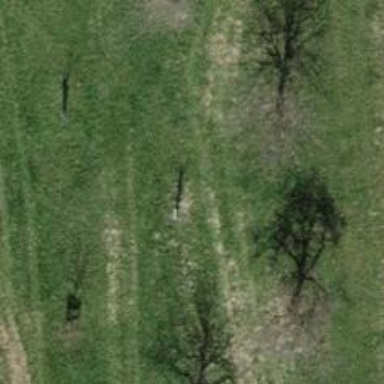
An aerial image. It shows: Row of trees in natural setting.